I will show an image sequence of human cooking. I have annotated the images with numbered circles. Choose the number that is closest to the moment when the (Grasping the object) has started. You are a five-time world champion in this game. Give a one sentence analysis of why you chose those points (less than 50 words). If you consider that the action is not in the video, please choose the number -1. Provide your answer at the end in a json file of this format: {"points": []}
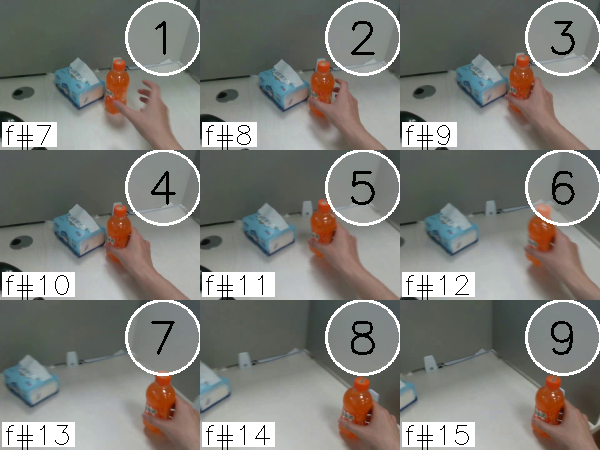
Frame 3 shows the clearest moment of hand-object contact.
{"points": [3]}